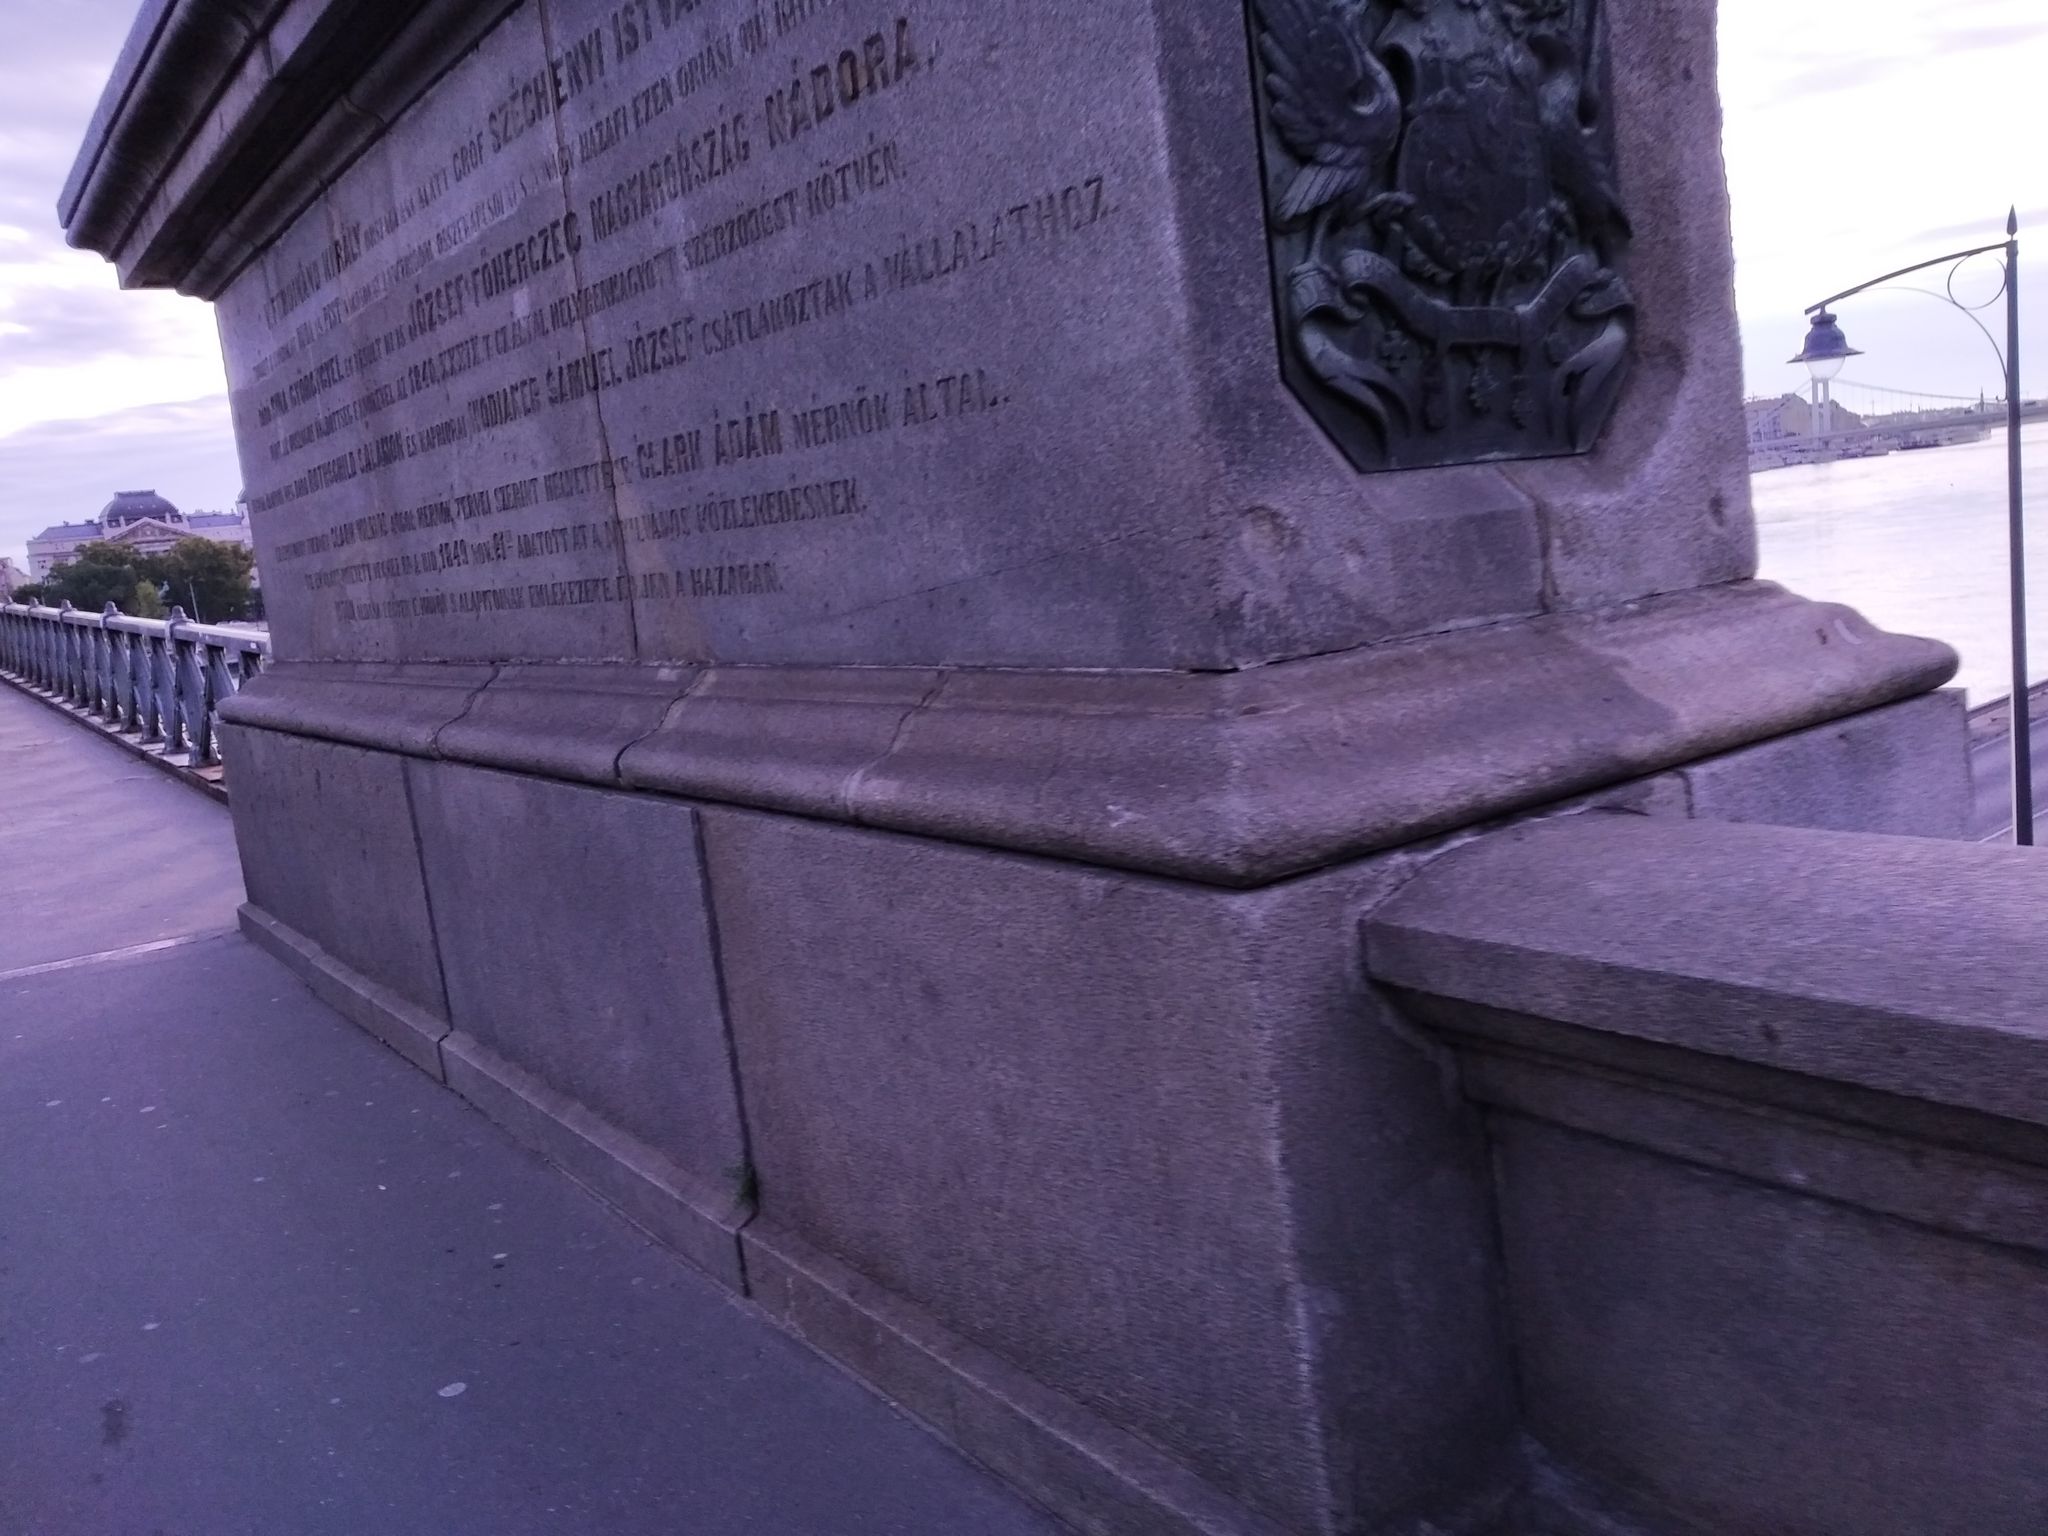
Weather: snowy
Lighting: day
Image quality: good
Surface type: cycling surface
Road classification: tertiary
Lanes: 2
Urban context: urban centre
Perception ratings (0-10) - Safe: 7.96, Lively: 5.68, Beautiful: 4.6, Boring: 2.29, Depressing: 5.8, Wealthy: 4.4